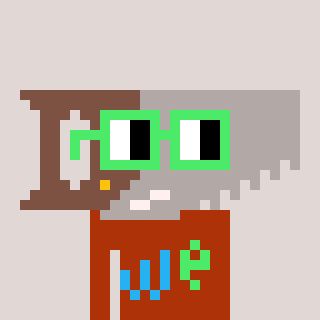
a pixel art character with square light green glasses, a saw-shaped head and a hotbrown-colored body on a warm background